Question: I have a simple view that has 2 textboxes and 1 file input.
'''
<%@ Page Language="C#" Inherits="System.Web.Mvc.ViewPage<iLoyalty.BackOfficePortal.Models.SegmentModel>" %>
<% using (Html.BeginForm("SaveSegment", "Segment", FormMethod.Post, new { id = "SegmentForm", enctype = "multipart/form-data" }))
{ %>
<div class="StContent">
<h3>
<%= iLoyalty.BackOfficePortal.Globals.GetResourceText("CardSegmentInsert")%></h3>
<br />
<%= Html.HiddenFor(model => model.ApplicationName, new { id = "ApplicationName" })%>
<%--<%= Html.HiddenFor(model => model.SegmentID, new { id = "SegmentID" })%>--%>
<table width="95%" border="0" cellspacing="1" cellpadding="4" class="Table" style="margin: 0 0 0 10px">
<tr class="Tr0">
<td style="width: 200px" class="Tr1">
<%= iLoyalty.BackOfficePortal.Globals.GetResourceText("ApplicationName")%>
</td>
<td>
<span id="ApplicationName">
<%= Model.ApplicationName %></span>
</td>
</tr>
<tr class="Tr0">
<td style="width: 200px" class="Tr1">
<%= iLoyalty.BackOfficePortal.Globals.GetResourceText("CardSegmentName")%>
</td>
<td>
<%= Html.TextBoxFor(model => model.SegmentName, new { id = "SegmentName", @class = "txtBox" })%>
</td>
</tr>
<tr class="Tr0">
<td style="width: 200px" class="Tr1">
<%= iLoyalty.BackOfficePortal.Globals.GetResourceText("RewardRate")%>
</td>
<td>
<%= Html.TextBoxFor(model => model.GainRate, new { id = "GainRate", @class = "txtBox" })%>
</td>
</tr>
<tr class="Tr0">
<td style="width: 200px" class="Tr1">
</td>
<td>
<input name="PostedFile" id="PostedFile" type="file" class="txtBox" style="width: 200px" />
</td>
</tr>
<tr class="Tr0">
<td class="Tr1" colspan="2" style="text-align: right">
<input id="saveBtn" type="submit" class="button" value='<%= iLoyalty.BackOfficePortal.Globals.GetResourceText("Add")%>' />
</td>
</tr>
</table>
</div>
<script type="text/javascript">
$(document).ready(function () {
$('#saveBtn').click(function () {
//BlockPage();
var options = {
target: '#contentDiv',
success: function () {
BlockDivSuccess('generalCover');
}
};
$('#SegmentForm').ajaxForm(options);
});
});
</script>
<% } %>
'''
After clicking saveBtn I see that in debug mode it posts the appropriate data to the appropriate action and it works well. And in firebug I see the response to the ajax call is just like what I expect to have. But I get an javascript error that just says:
After I remove the line above, everything is ok in all browsers. But I need this too.
'''
<input name="PostedFile" id="PostedFile" type="file" class="txtBox" style="width: 200px" />
'''
Do you have any idea about this problem? It is interesting that it occurs only in ie.

Thanks in advance,
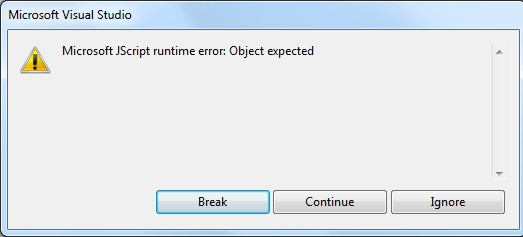
Answer: Just attach your Visual Studio debugger to IE process and then you can see which javascript variable is null.
Open Debug menu, choose Attach to Process..., select iexplore.exe from the list of running processes and click Attach. Make sure, that 'Attach to:' textbox says Script otherwise click Select... button and choose it.
Also make sure that script debugging is not disabled in IE.
See: <URL>